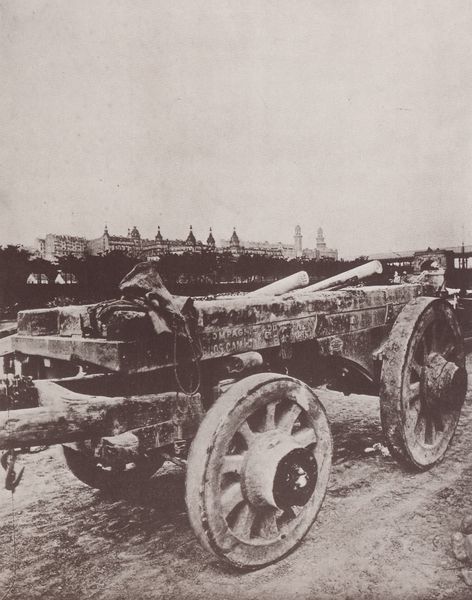
Titel: Wägen, Lastwagen
Künstler: Jean Eugène Auguste Atget
Schlagwörter: himmel, bäume, holz, strasse, anlage, karren, räder, wagen, foto, burg, festung, geschütz